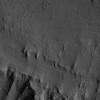
Atmospheric dust classification: not_dusty